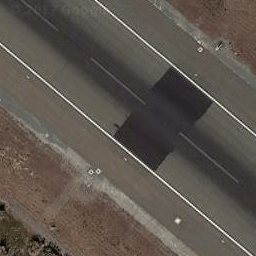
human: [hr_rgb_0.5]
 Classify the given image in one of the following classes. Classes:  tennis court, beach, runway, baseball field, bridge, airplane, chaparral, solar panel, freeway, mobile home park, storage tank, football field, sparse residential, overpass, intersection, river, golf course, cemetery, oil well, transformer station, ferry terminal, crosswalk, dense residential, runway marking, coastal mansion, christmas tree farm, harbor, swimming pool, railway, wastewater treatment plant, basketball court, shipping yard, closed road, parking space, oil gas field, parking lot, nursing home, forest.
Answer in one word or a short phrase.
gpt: runway